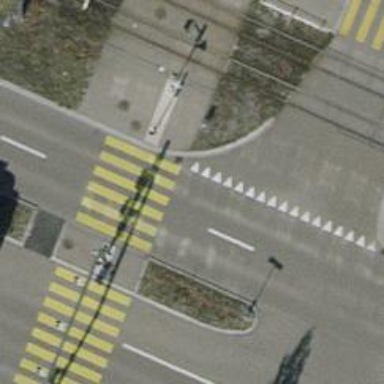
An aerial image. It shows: Kerb serving as barrier.